Interaction volume radius: 5 \u00c5
Interaction volume height: 35 \u00c5
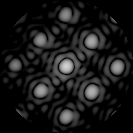
Disorder parameter: 0.07563